高三 · 图论
如图是一个商场某一个时间制订销售计划时的局部结构图, 则“计划”受影响的主要要素有（ )

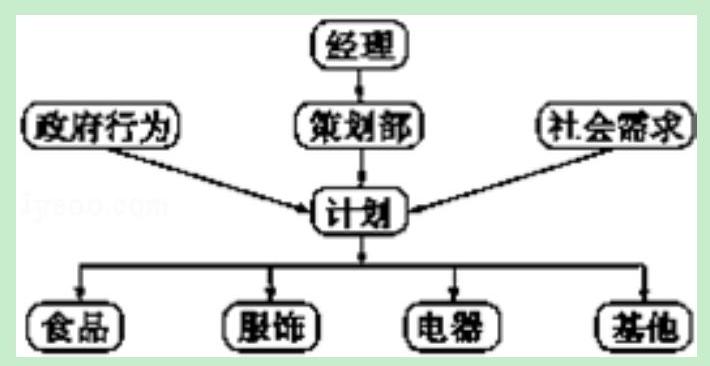
A. 1 个
B. 2 个
C. 3 个
D. 4 个
答案: C
解析: 解答：组织结构图是从上往下画的, 故“计划”隶属“政府行为”、“策划部”和“社会需求”的共同下级, 受“政府行为”、“策划部”和“社会需求”的影响. 则“计划”受影响的主要要素有 3 个

,故选 C

分析: 本题主要考查了结构图, 解决问题的关键是组织结构图是从上往下画的, 故 “计划”隶属“政府行为”、“策划部”和“社会需求”的共同下级, 受“政府行为”、“策划部”和“社会需求”的影响.